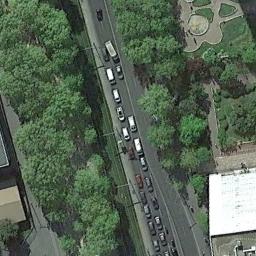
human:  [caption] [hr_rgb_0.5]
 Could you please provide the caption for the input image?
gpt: There is wasteland beside the highway .

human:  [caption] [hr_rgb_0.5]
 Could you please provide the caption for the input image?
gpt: There are many buildings and green plants on both sides of the freeway, And there are many cars on the freeway .

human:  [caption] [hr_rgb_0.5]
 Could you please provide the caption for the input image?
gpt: The straight freeway has many trees, A square and some houses on either side of the freeway .

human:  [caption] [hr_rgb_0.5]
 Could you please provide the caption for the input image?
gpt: The freeway is next to lines of trees with some cars .

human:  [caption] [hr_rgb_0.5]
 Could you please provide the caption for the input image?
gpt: There are many green trees and a white building beside the freeway .